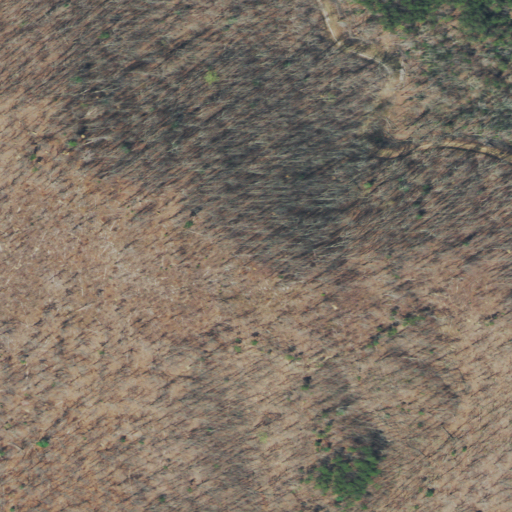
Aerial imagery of mountain in Tennessee named Round Mountain containing deciduous forest, mixed forest, evergreen forest, and shrub